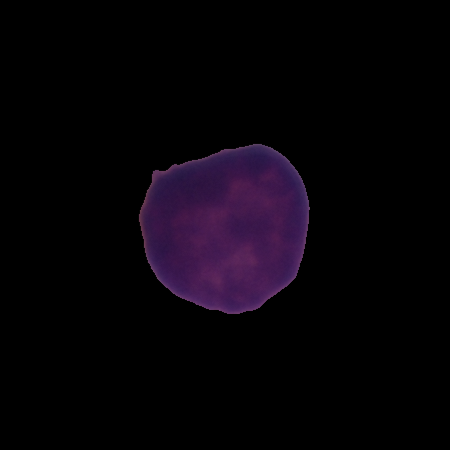
Label: healthy